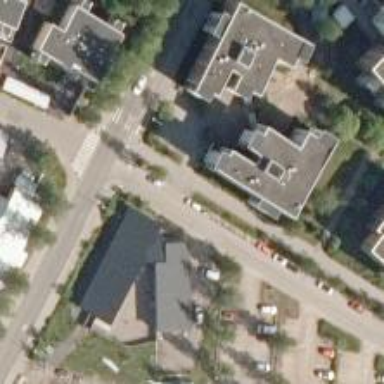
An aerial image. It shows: Asphalt cycleway with crossing.